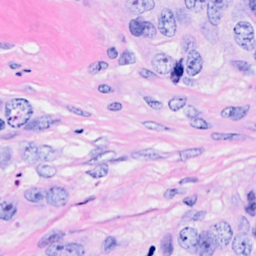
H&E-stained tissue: Breast